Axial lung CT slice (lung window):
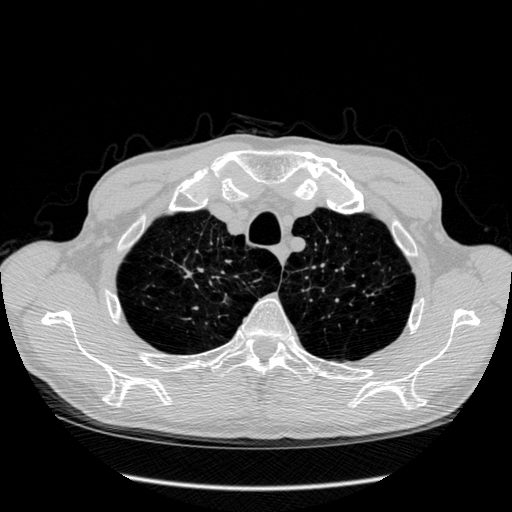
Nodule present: no